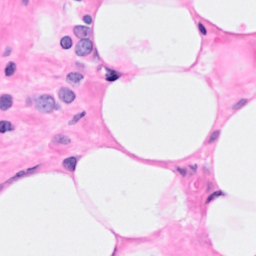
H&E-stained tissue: Breast